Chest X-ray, AP view. Patient: 30 years old, sex F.
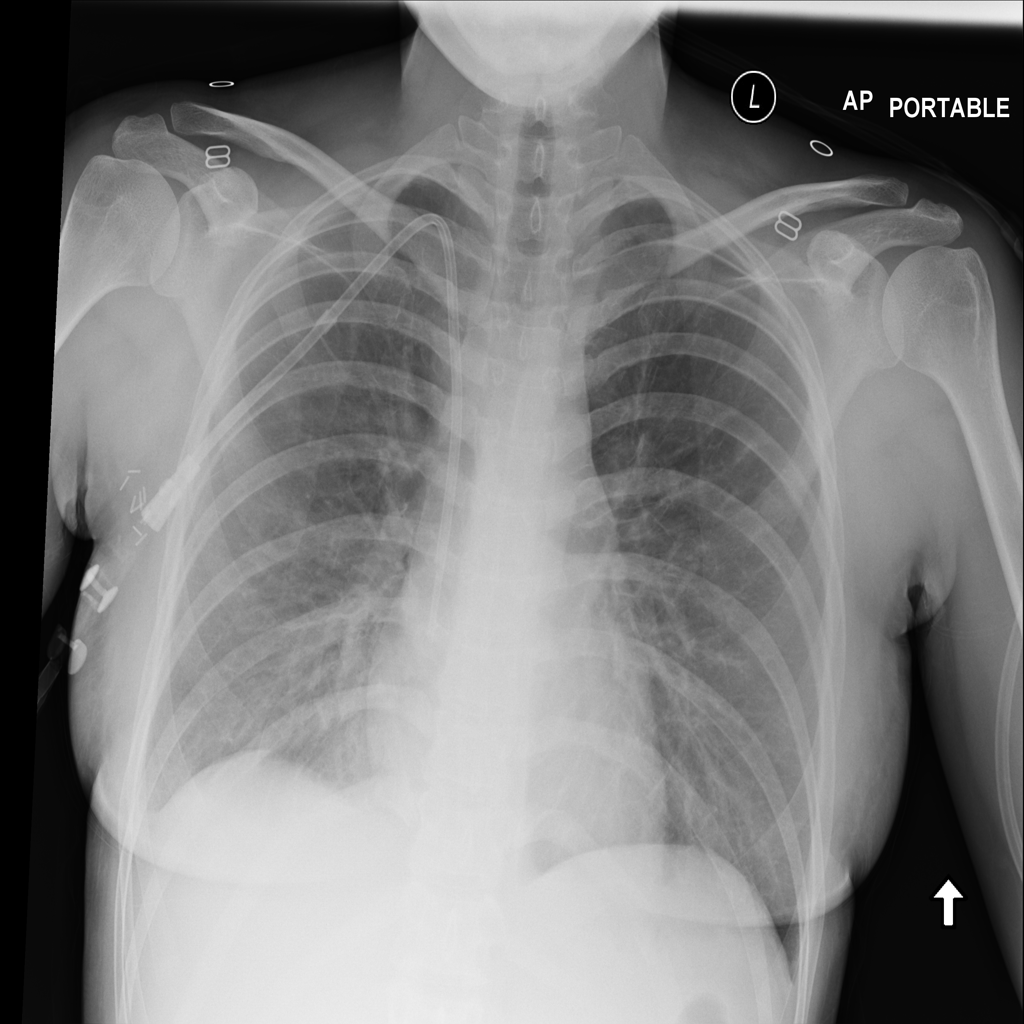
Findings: Effusion, Infiltration